Question:
and are supported in cmath I think. But my app doesn't pass due to this as reported during the validation. My app uses dcmtk compiled as a static library. And there are many apps that use dcmtk and are iOS apps. I tried removing the offending code but without success from the static library.
I posted this on forum.dcmtk.org and still await a reply. Thought I would post this here for more ideas.
Any ideas on how to resolve this or should I notify Apple?
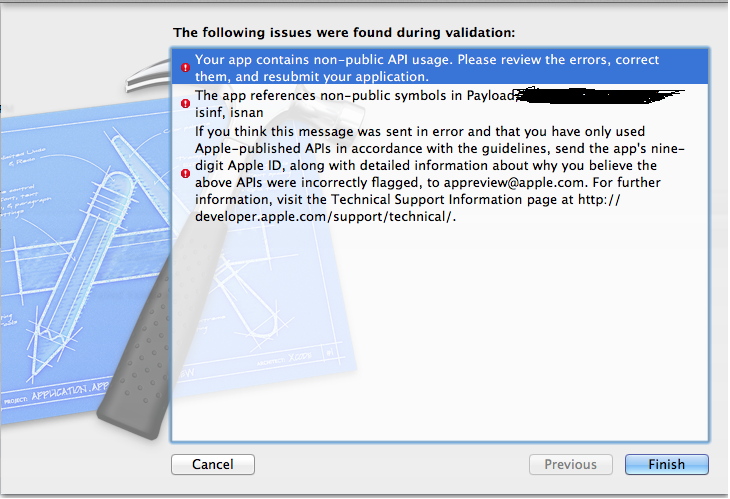
Answer: I used std::isnan and std::isinf to pass the validation. That's the answer to only one part of the question i.e., how to validate the project that uses isnan and isinf.
The other part of the question is what I need help with. Why would std::isnan and std::isinf be accepted and not its non std variants? I will make another question out of this I guess.